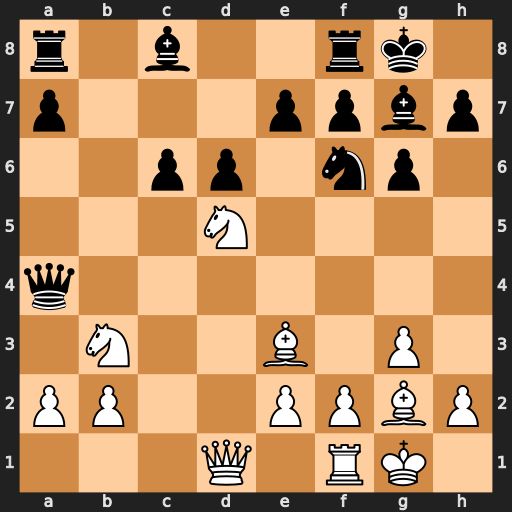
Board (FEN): r1b2rk1/p3ppbp/2pp1np1/3N4/q7/1N2B1P1/PP2PPBP/3Q1RK1
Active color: w
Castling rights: -
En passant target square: -
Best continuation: Nxe7+ Kh8 Bxc6